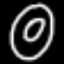
Label: donut